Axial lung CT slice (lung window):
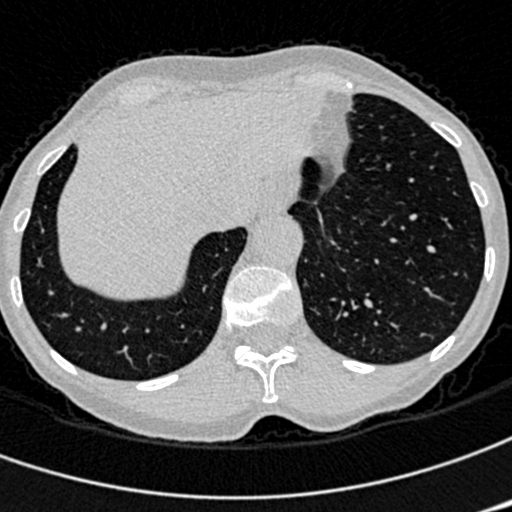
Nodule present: no